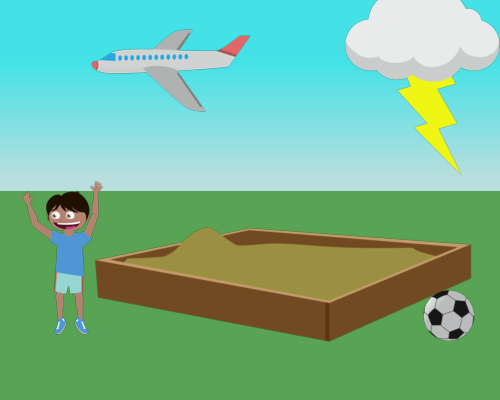
a lighening cloud and plane facing left and on middle a sand box to the left a boy hands up and soccer ball to right